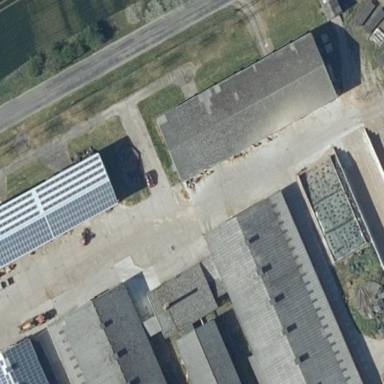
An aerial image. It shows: Gabled barn with distinct roof shape.